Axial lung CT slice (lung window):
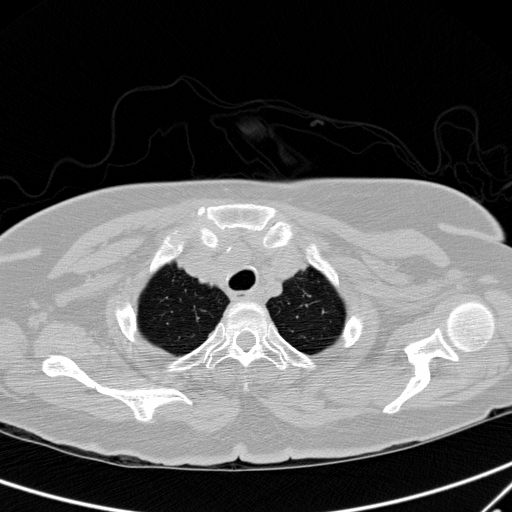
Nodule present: no